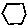
Label: hexagon